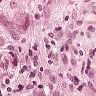
Metastatic tissue present: yes